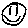
Label: smiley face